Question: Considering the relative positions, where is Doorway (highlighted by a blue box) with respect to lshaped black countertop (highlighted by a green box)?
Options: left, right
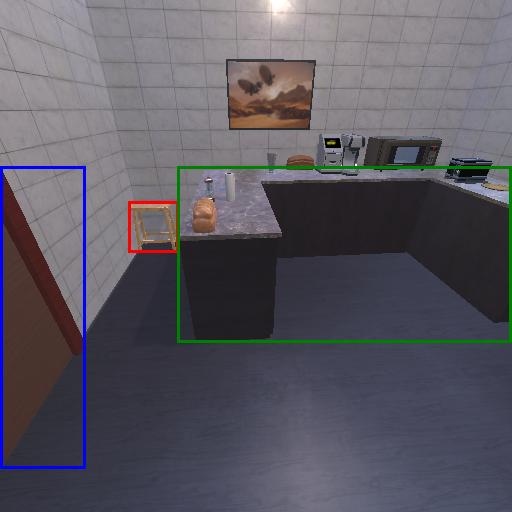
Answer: left